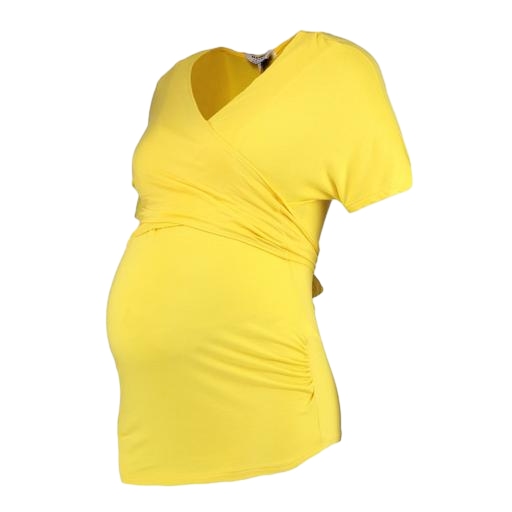
yellow tie front top, yellow v-neck top, faux wrap maternity top, white background